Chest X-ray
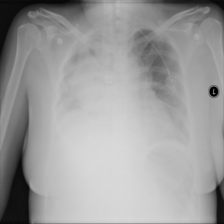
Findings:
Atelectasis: negative
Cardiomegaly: negative
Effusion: negative
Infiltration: negative
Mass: positive
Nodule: negative
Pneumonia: negative
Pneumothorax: negative
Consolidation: negative
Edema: negative
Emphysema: negative
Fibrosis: negative
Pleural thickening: negative
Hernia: negative